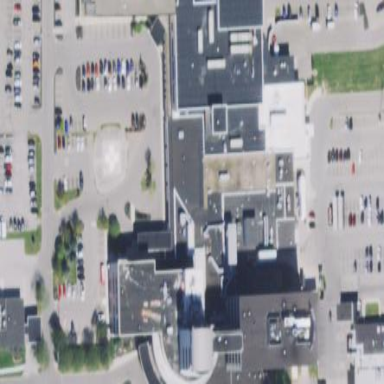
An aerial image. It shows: Hospital providing healthcare services.